Question: We are integrating a third party offer wall into our iOS phonegap app.
When we show the offerwall it gets added to the standard phonegap viewcontroller and shows over the top of our webview.
The problem with it is that people can drag the view all over the place so instead of just scrolling up and down in place. Which gives the effect show in the screenshot below:

What we want to achieve is being able to anchor this view so it can't be dragged around the app and can only be scrolled vertically.
In the integration code we have access to a UIView for the offerwall and the ViewController of the main app.
The offerwall is provided as a library so I don't have access to any of its code and can only deal with the UIView returned and the UIViewController I add it to. Other apps have managed to implement the view without horizontal scrolling
We are looking for code to apply to either the UIView or ViewController to prevent this.
Thanks
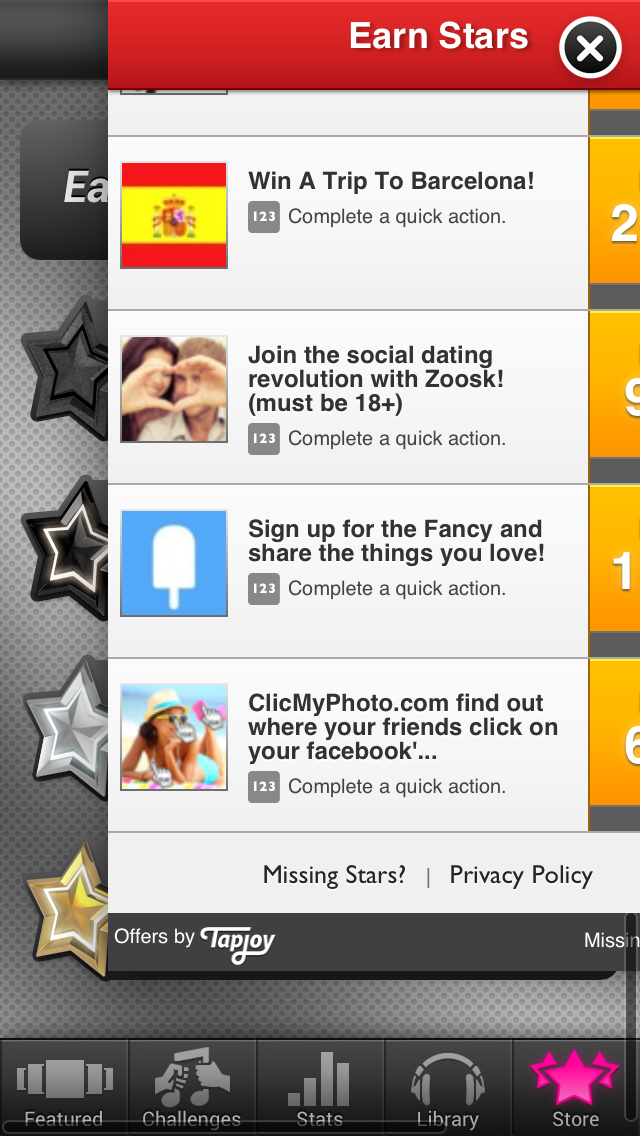
Answer: In the end the solution was quite simple. Turns out the offerwall was a UIWebView and in testing mode the offerwall page was rendering some elements that were overflowing the page hence the horizontal scrolling. In production mode the problem goes away